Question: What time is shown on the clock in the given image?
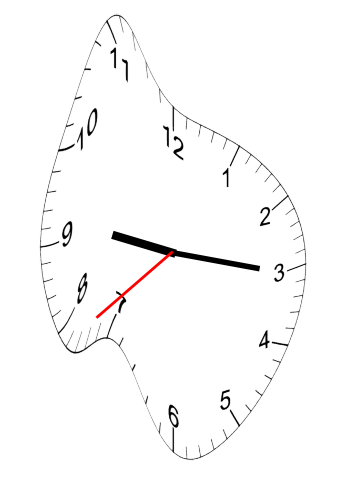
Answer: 09:15:38